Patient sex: M
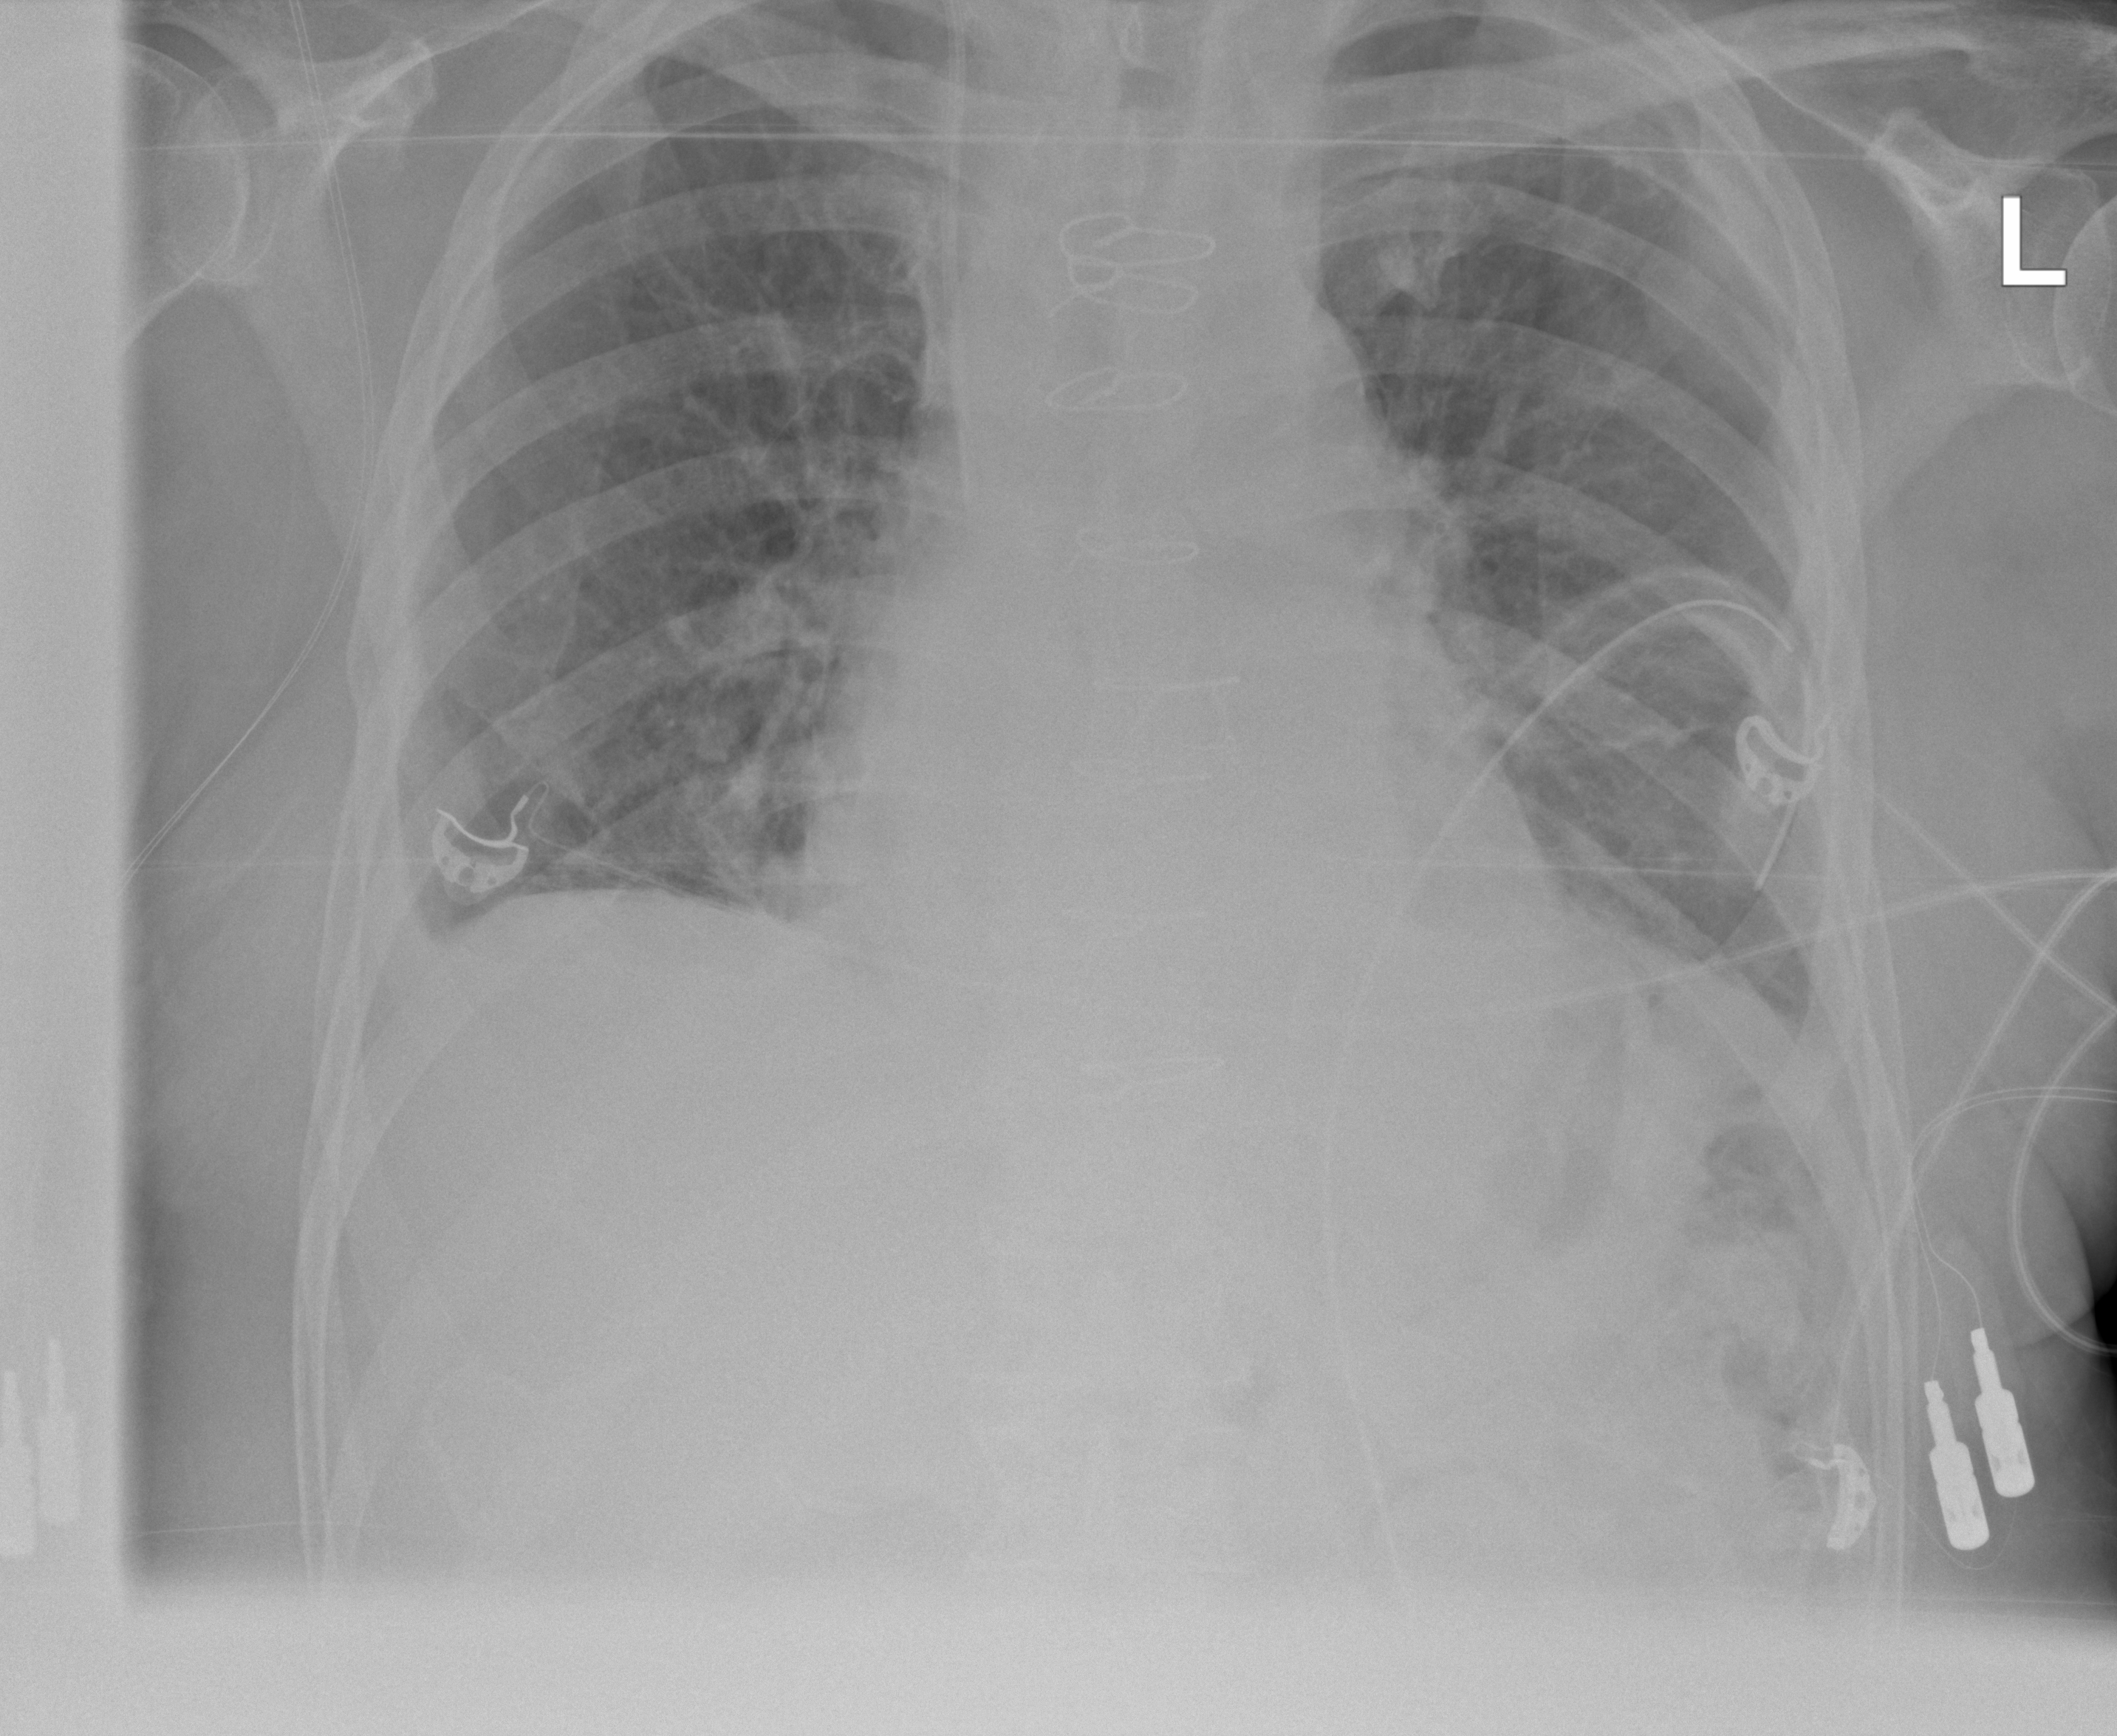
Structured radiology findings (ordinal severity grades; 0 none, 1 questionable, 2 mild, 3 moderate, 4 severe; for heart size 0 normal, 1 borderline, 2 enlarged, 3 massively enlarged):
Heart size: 0
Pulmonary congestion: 0
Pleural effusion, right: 2
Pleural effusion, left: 2
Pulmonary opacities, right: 0
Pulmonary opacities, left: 0
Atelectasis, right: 2
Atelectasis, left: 2